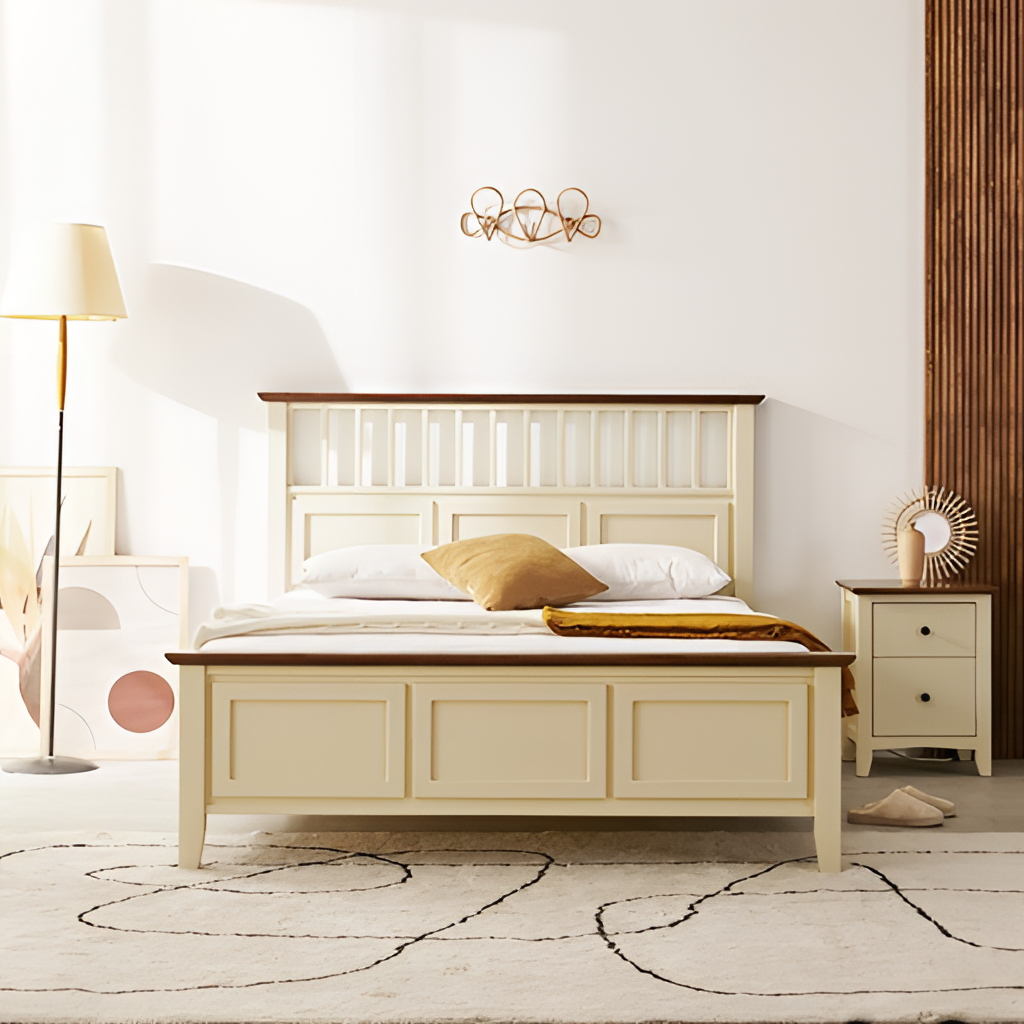
wood bed, bedroom, modern, beige carpet flooring, with swirl pattern, paint wallpaper, with solid pattern